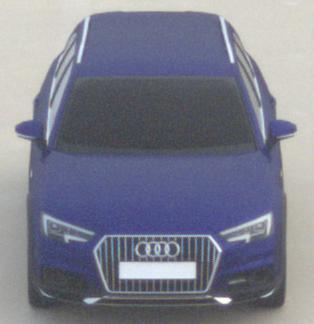
Make: Audi
Model: A4 Allroad 45 TFSI
Detailed model: A4 (B9) allroad
Model produced from: 2019/02
Model produced until: 2019/05
Doors: 5
Color: blue
Road condition: dry road
Daytime: morning or afternoon
Contrast: low contrast